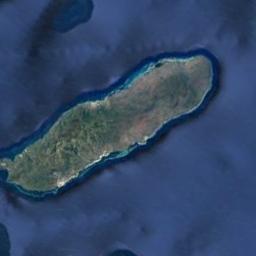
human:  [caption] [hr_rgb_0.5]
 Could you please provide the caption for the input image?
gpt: The island with some vegetation is surrounded by light blue waters .

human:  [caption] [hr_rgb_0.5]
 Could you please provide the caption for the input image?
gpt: The land on the island is uneven .

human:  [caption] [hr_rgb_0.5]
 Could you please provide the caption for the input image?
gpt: The water next to the island is blue .

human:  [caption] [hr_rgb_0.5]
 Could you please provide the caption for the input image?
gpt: The strip-shaped green island is surrounded by blue sea water with mountains with green vegetation .

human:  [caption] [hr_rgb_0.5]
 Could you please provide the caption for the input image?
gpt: The green and brown island is on a blue sea .